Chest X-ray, AP view. Patient: 62 years old, sex M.
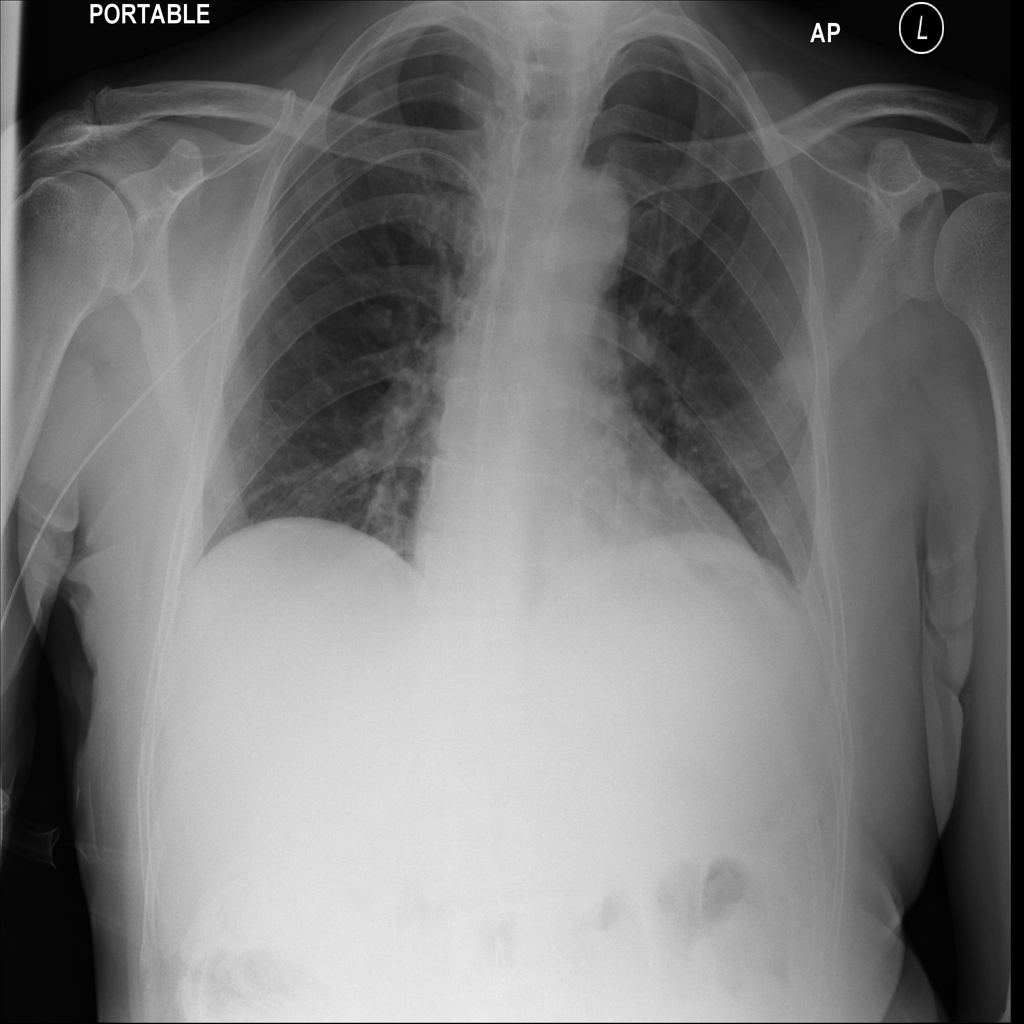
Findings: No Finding